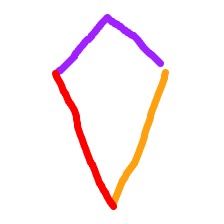
Shape: kite